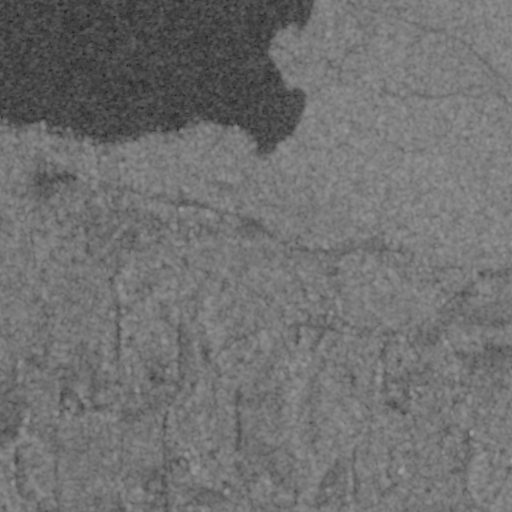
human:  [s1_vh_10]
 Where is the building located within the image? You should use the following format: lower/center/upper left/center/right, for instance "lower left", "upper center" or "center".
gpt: The building is located in the center right of the image.
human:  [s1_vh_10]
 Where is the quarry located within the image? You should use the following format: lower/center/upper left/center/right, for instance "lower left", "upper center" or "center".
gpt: There is no quarry in the image.

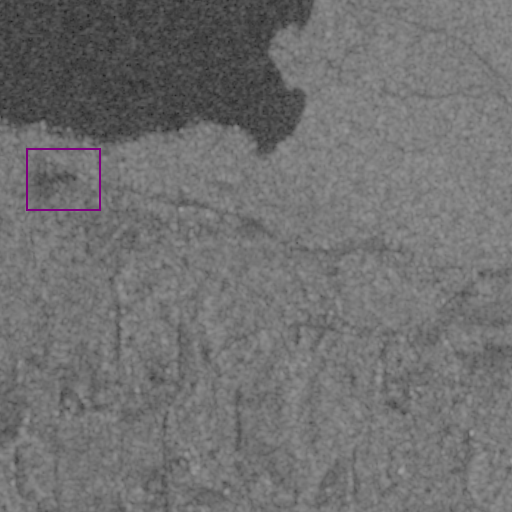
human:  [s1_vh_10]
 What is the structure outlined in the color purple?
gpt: The structure outlined in purple is a quarry.
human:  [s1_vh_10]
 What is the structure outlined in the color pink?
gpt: There is no pink outline.